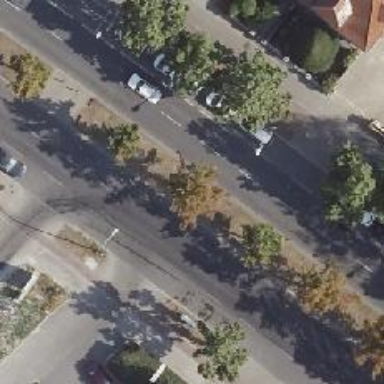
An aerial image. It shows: Beautiful avenue lined with deciduous broadleaved trees.